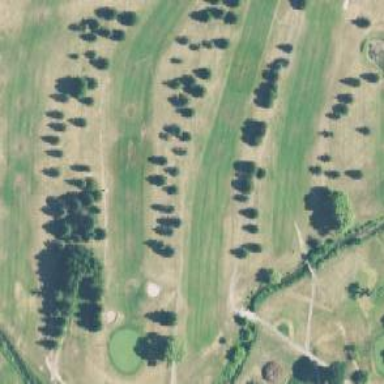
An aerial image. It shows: Grassy area designated as golf fairway.